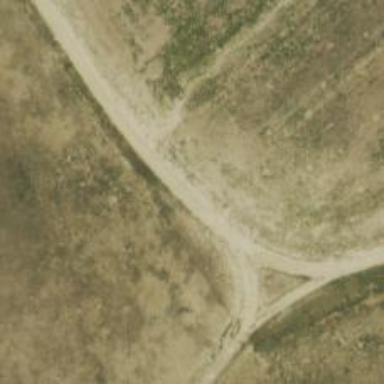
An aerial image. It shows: View of road.